The trace is the raw vibration amplitude of a rotating bearing as a function of time. What is the most likely bearing condition (normal, inner_race, outer_race, ball)?
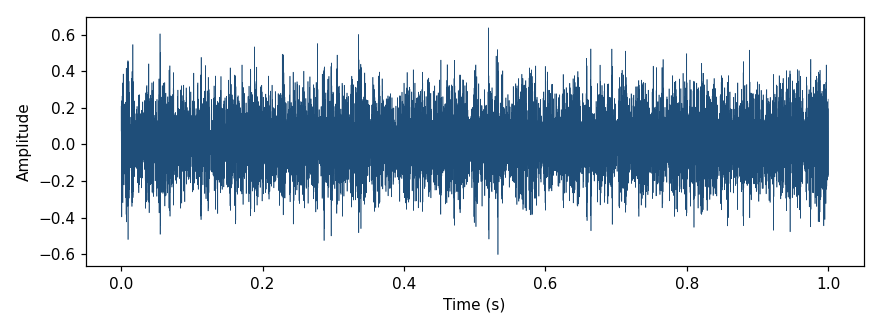
Answer: ball